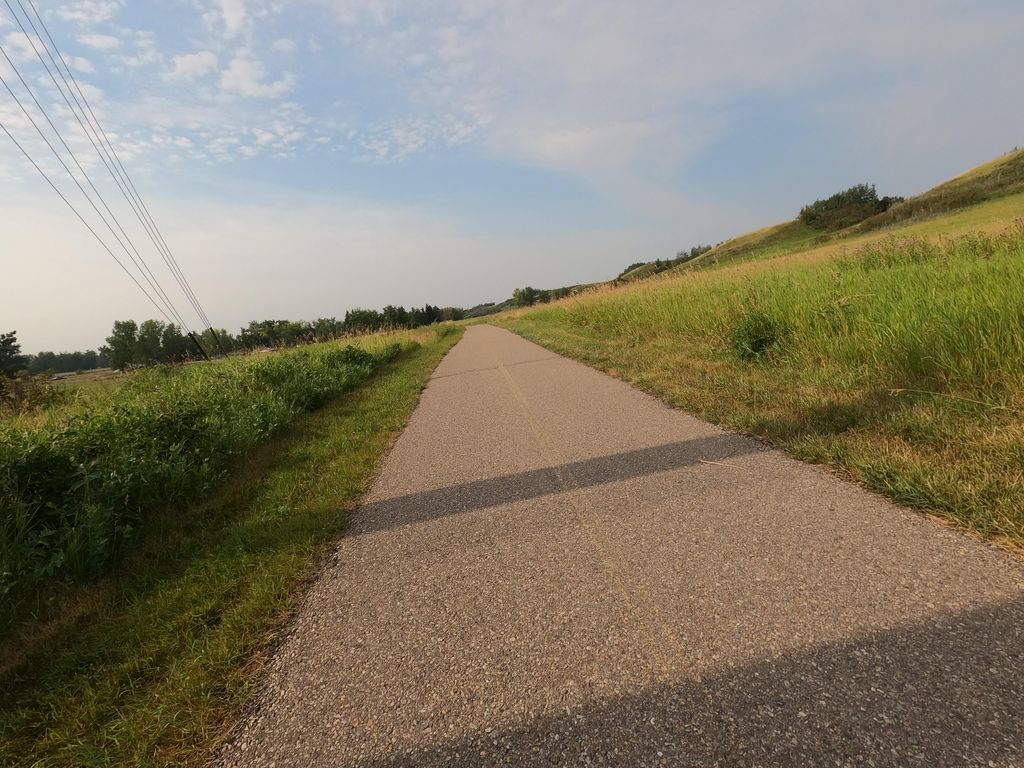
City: calgary